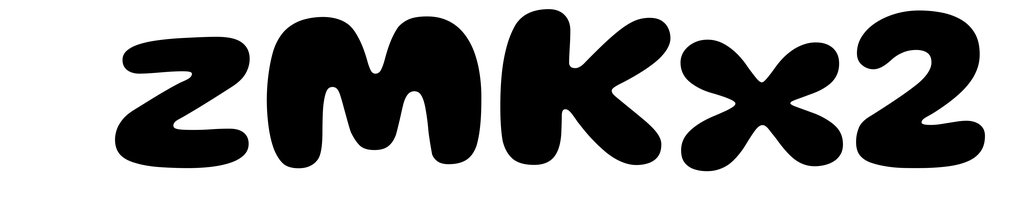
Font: Gluten_Bold